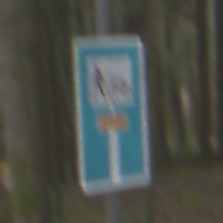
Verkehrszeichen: SackgasseRadverkehrFussgaengerDurchlaessig
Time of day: Midday
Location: Outdoor (Nature)
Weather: Overcast
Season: NotSpecified
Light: Natural